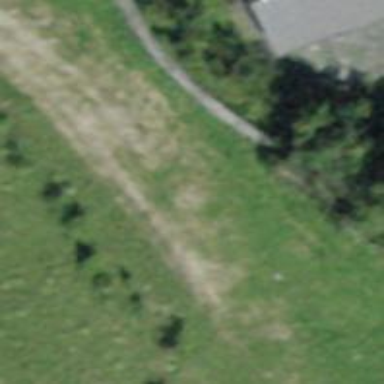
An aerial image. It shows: Grassy track with grade5 tracktype.